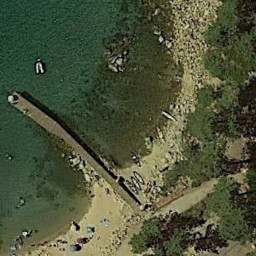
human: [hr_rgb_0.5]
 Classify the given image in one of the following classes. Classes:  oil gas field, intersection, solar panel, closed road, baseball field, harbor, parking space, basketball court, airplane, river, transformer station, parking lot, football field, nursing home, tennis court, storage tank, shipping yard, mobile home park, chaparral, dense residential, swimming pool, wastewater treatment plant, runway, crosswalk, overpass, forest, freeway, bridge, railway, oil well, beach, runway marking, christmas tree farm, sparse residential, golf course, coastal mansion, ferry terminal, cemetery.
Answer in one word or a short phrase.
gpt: ferry terminal